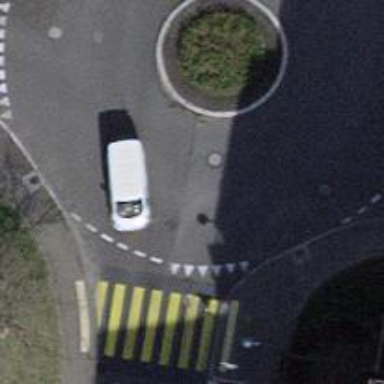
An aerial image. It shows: Tertiary road made of asphalt leading to roundabout junction.